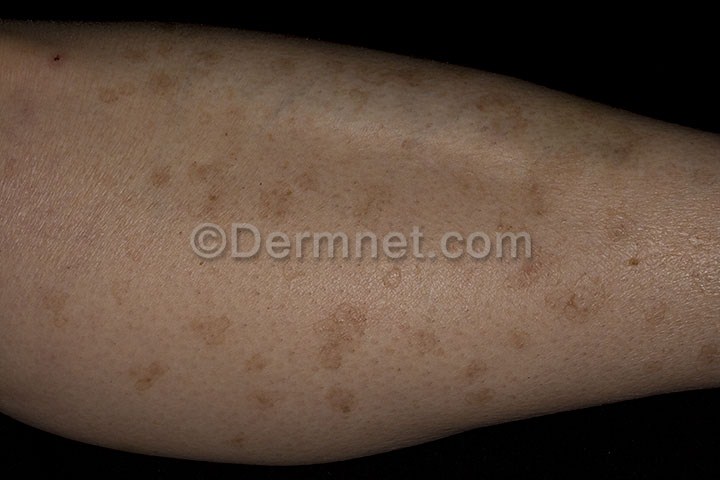
Disease: Seborrheic Keratoses and other Benign Tumors